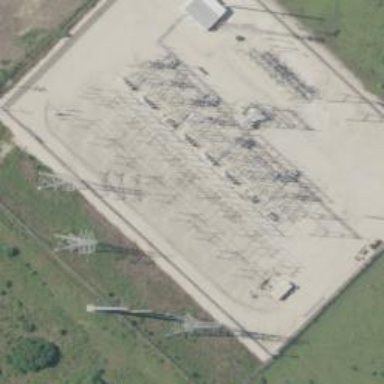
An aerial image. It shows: Switch for power supply.